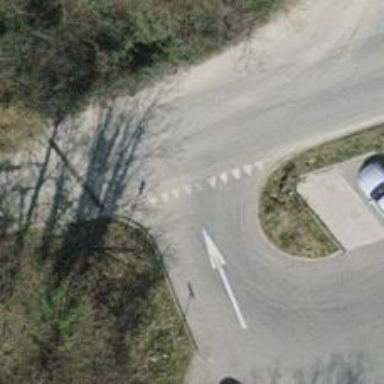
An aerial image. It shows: Road with "give way" sign.